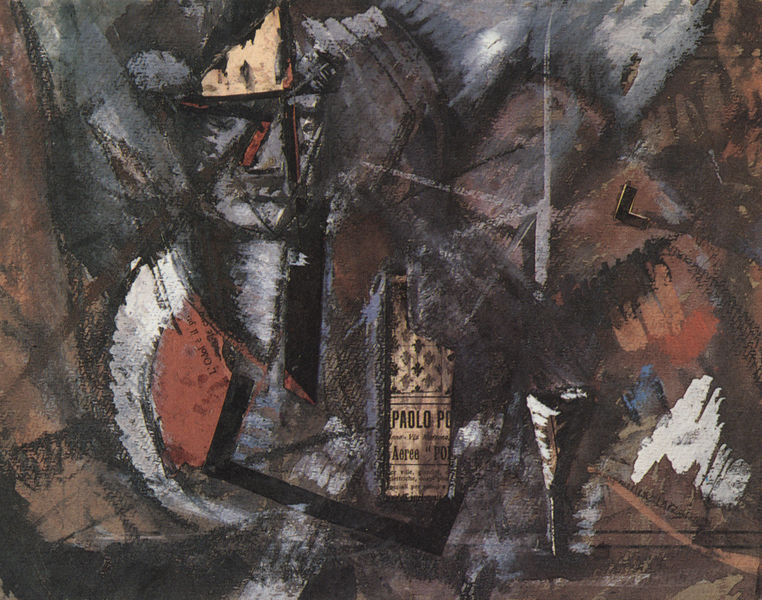
Titel: Bevitore
Künstler: Mario Sironi
Institution: Privatbesitz
Schlagwörter: dunkel, mann, weiß, ausschnitt, braun, glas, grau, nacht, nase, schwarz, rot, malerei, flasche, trinken, arm, schrift, segel, trocken, abstrakt, flächen, modern, farbe, linien, duktus, striche, abstraktion, collage, fetzen, acryl, zeitung, pinselstrich, kollage, flecken, picasso, trinker, fahrer, etikett, mischtechnik, paolo, deckweiss, litfassäule, sektgals, trockener pinselstrich